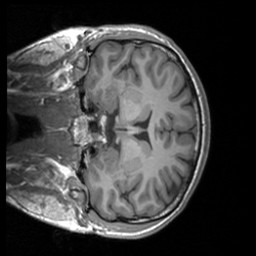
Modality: T1w
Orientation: coronal
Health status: healthy
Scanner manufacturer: siemens
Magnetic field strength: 3 T
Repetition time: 1.9 s
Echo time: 0.00226 s